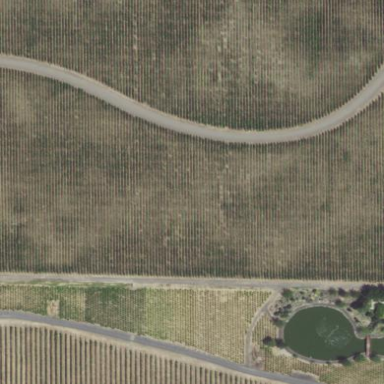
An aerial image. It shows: Vineyard where grapes are grown.